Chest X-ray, AP view. Patient: 35 years old, sex F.
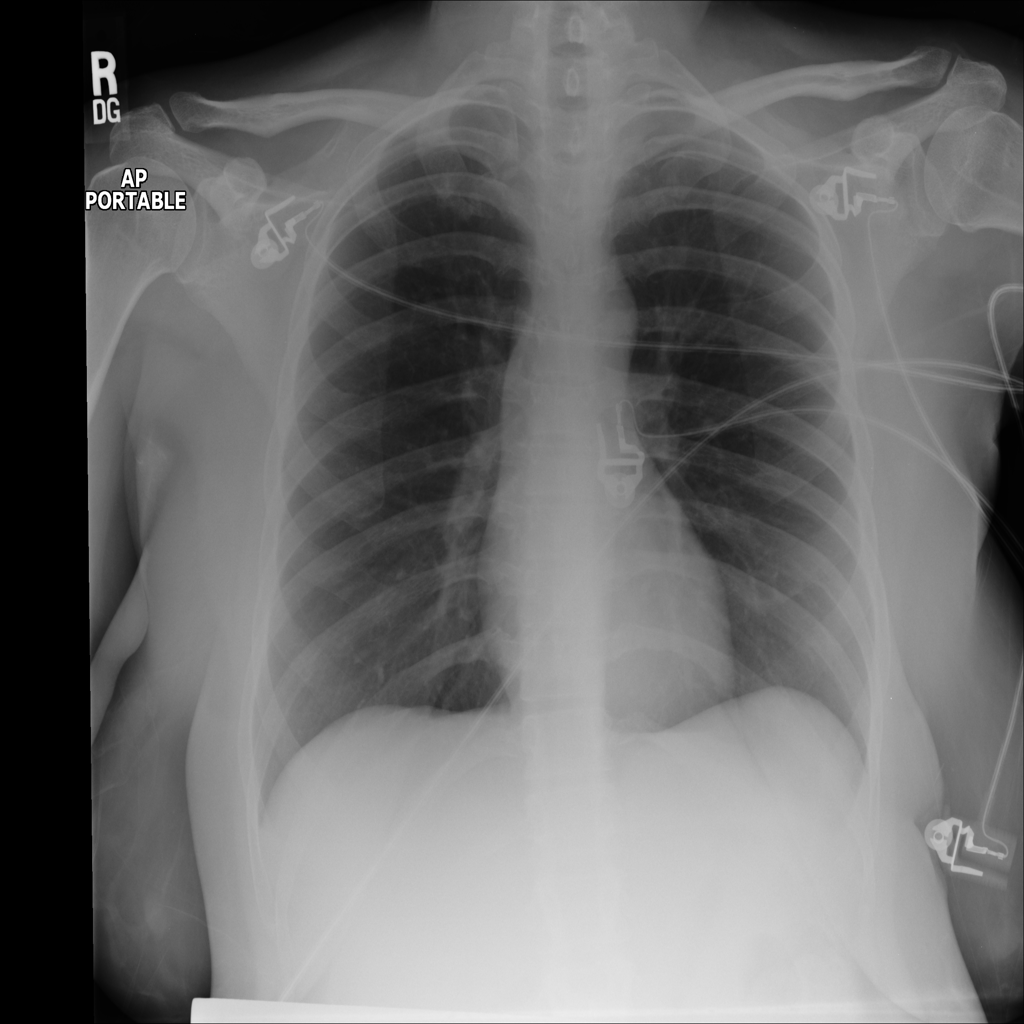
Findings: No Finding